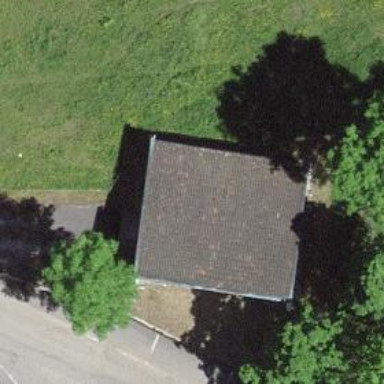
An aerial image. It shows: Service building.